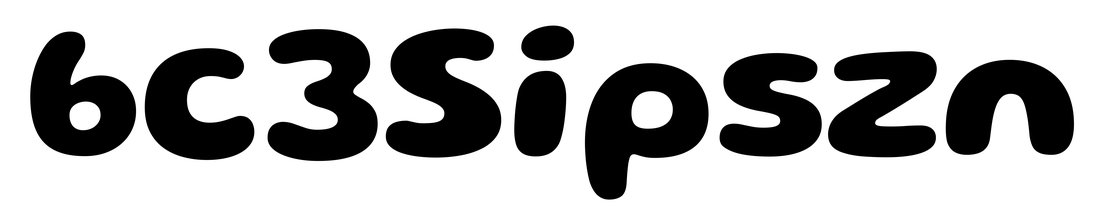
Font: Gluten_Bold